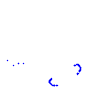
Particle: kaon